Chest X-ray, PA view. Patient: 40 years old, sex F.
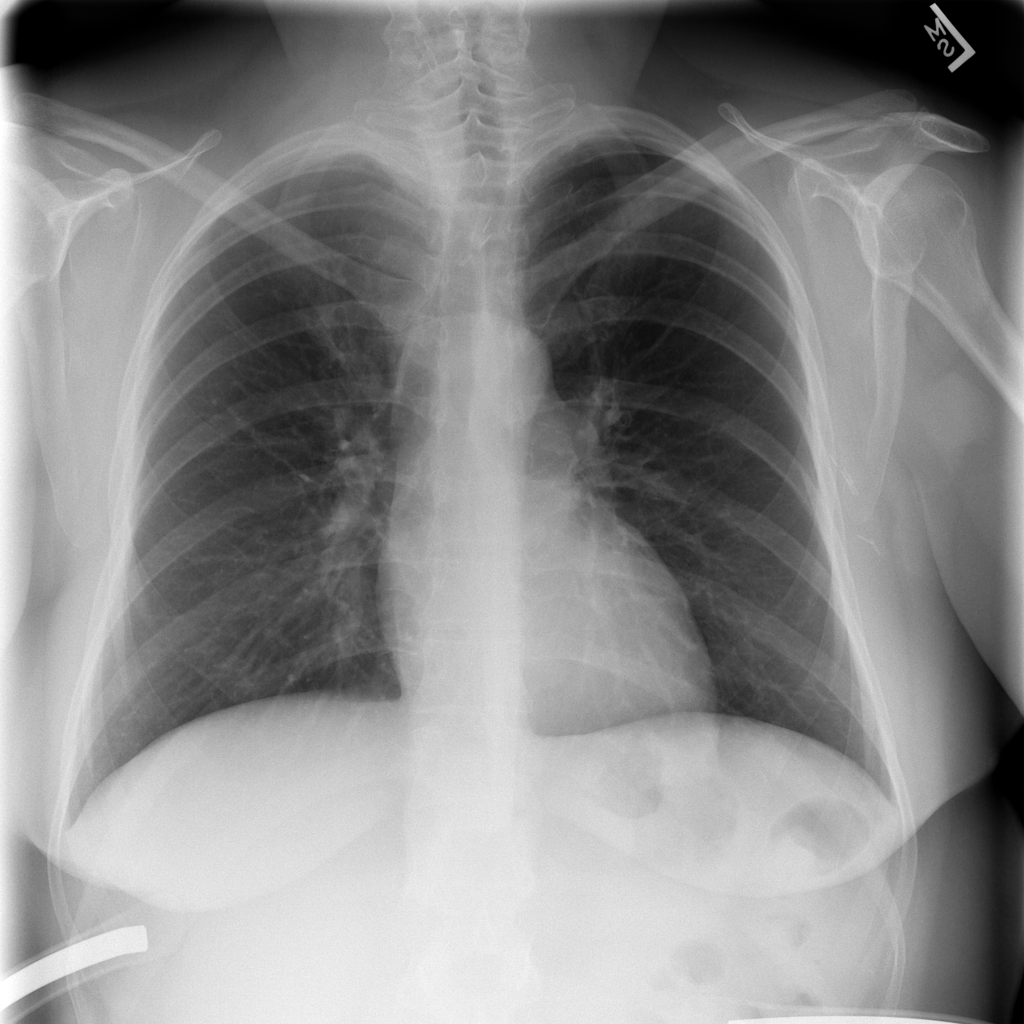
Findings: No Finding